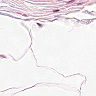
Metastatic tissue present: no